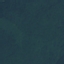
Land use / land cover class: Forest